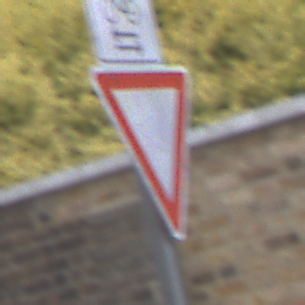
Verkehrszeichen: VorfahrtGewaehren
Zusatzzeichen oben: RichtungsangabeDurchPfeile9
Umgebung: Outdoor, Urban
Tageszeit: MorningAfternoon
Wetter: Overcast
Licht: Natural
Jahreszeit: NotSpecified
Kontrast: LowContrast